Interaction volume radius: 5 \u00c5
Interaction volume height: 35 \u00c5
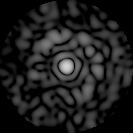
Disorder parameter: 0.8368